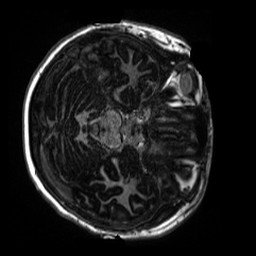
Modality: MP2RAGE
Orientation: axial
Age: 11
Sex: female
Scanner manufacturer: siemens
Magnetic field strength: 3 T
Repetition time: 4 s
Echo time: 0.00303 s